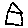
Label: house